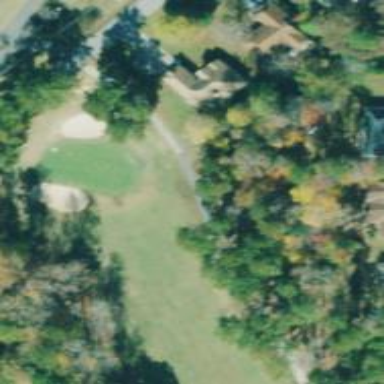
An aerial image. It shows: Path for both roads and golfers.